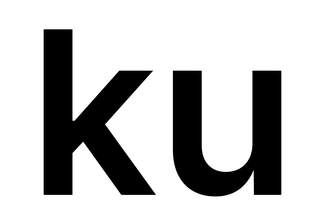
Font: Inter_SemiBold